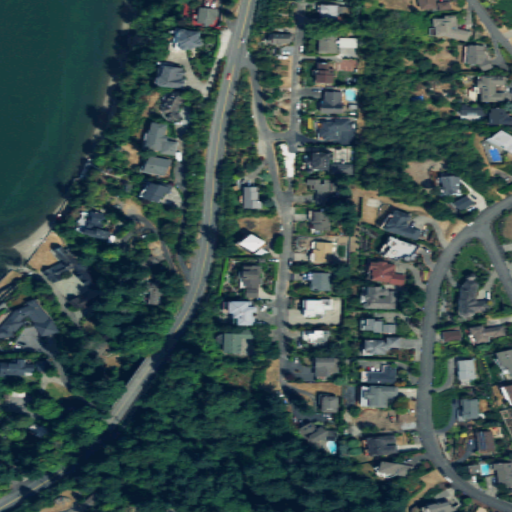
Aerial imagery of beach in Washington named Caledonia Beach containing medium intensity development, low intensity development, barren land, deciduous forest, open water, open development, mixed forest, high intensity development, evergreen forest, and herbaceous wetlands